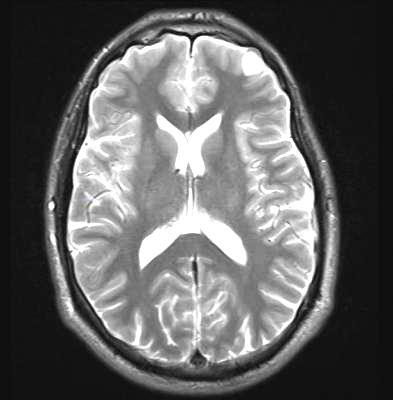
Label: notumor